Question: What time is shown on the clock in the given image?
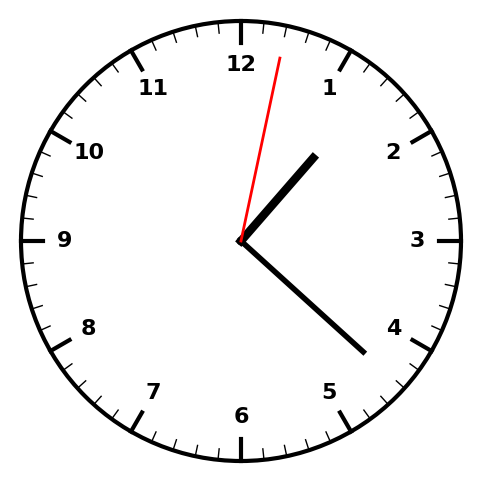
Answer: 01:22:02